Field crop: tomato
Growth stage: 1
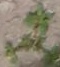
Species: portulaca